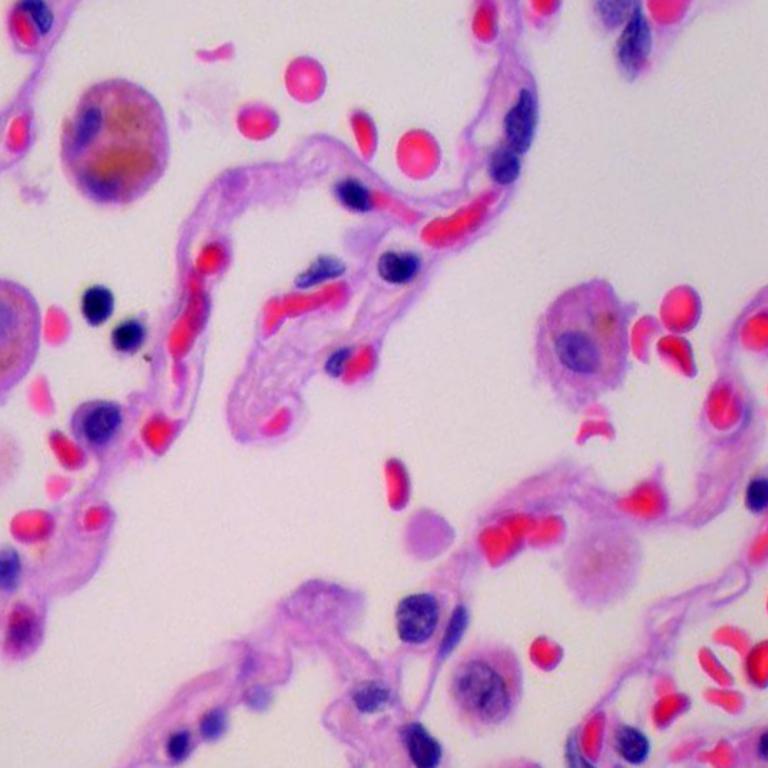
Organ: lung
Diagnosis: benign